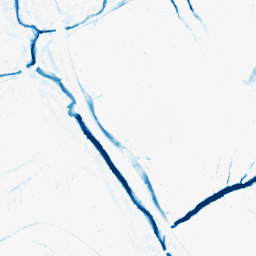
Category: morphological
Decomposition family: morphological
Decomposition parameters: operation: closing
size: 5
Upsampling method: regularized
Upsampling parameters: scale: 2
lambda_reg: 0.001
Upsampling scale: 2